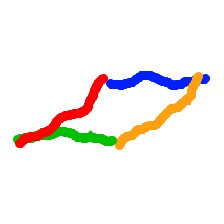
Shape: parallelogram